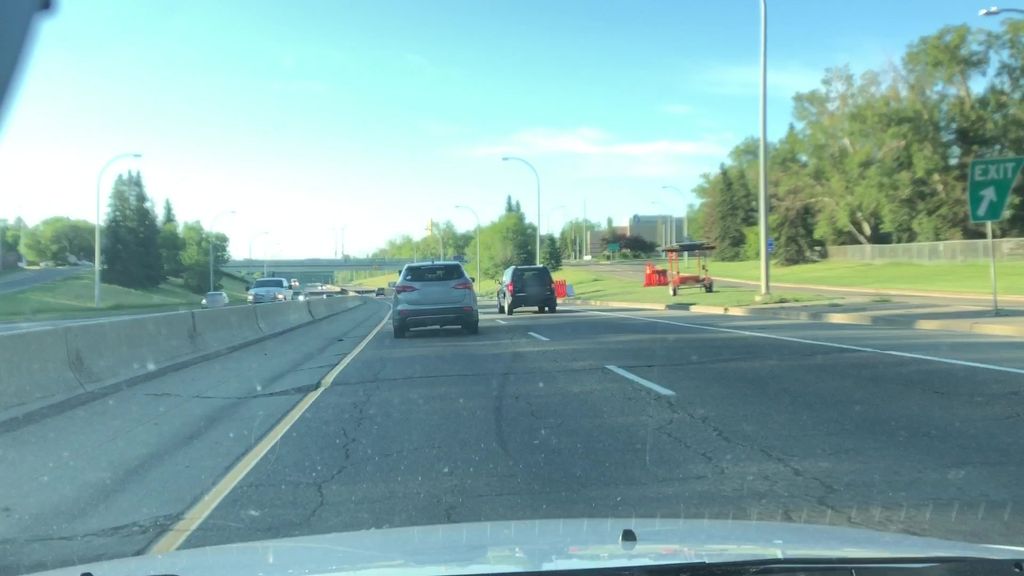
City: edmonton